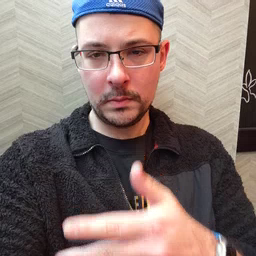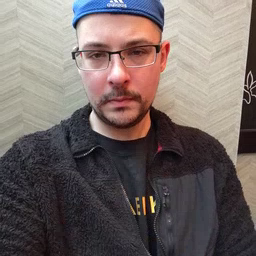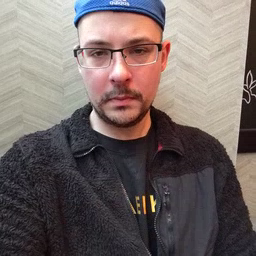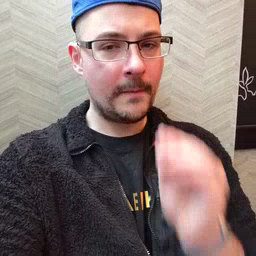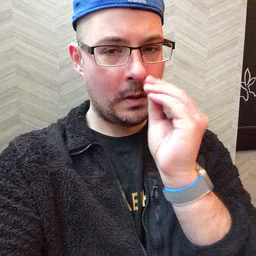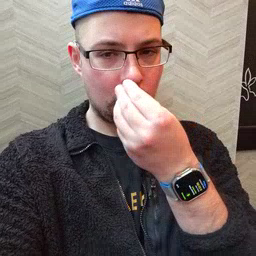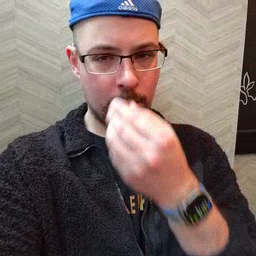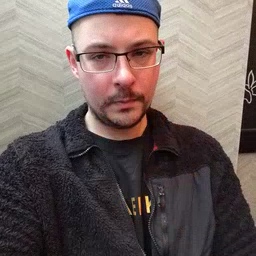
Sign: flower